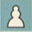
Piece: wP